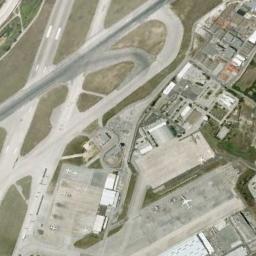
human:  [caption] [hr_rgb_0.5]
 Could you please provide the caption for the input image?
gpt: A complex airport with many runways and buildings .

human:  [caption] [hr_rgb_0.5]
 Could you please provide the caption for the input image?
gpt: The airport is bordered by a large lawn .

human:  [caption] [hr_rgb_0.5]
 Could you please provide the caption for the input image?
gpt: An airport with some staggered runways and buildings on the lawn and some planes parked on the airport .

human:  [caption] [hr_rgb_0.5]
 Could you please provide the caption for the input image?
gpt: There is an airport built on the open place next to some buildings .

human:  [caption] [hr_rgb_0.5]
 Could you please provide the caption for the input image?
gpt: The airport has many roads of different lengths .